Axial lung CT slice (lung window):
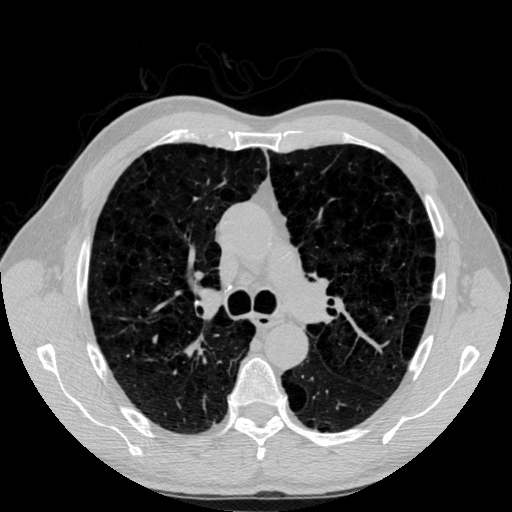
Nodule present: no